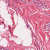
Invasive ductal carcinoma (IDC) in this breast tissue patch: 0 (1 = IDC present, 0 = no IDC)